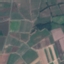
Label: PermanentCrop